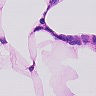
Metastatic tissue present: no